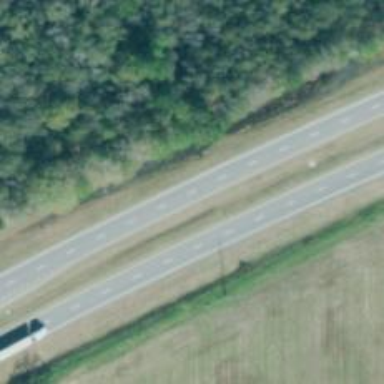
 surfaced with asphalt. It is classified as trunk highway."